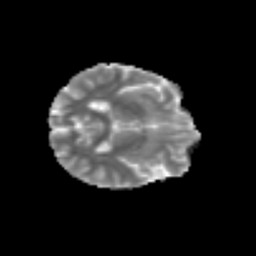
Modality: MD
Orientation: axial
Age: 40
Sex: female
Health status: ill
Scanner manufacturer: siemens
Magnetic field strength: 3 T
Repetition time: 8.7 s
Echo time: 0.11 s